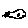
Label: fish